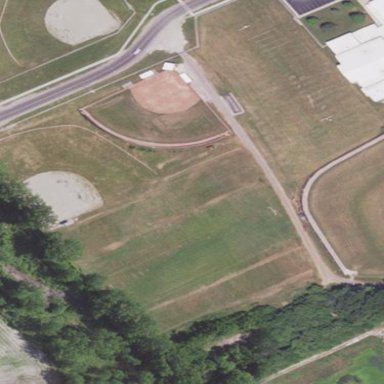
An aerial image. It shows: Baseball pitch for leisure land activities.